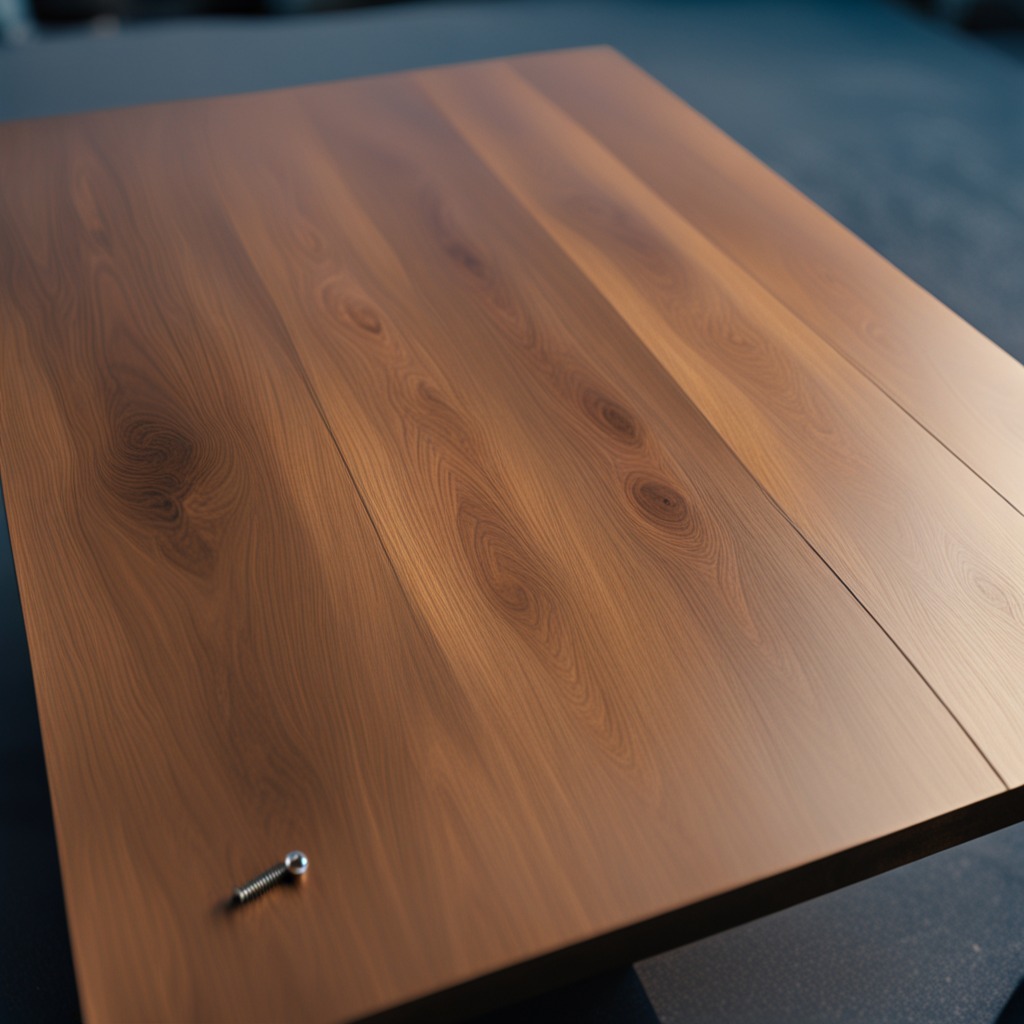
A metal screw is lying on a table with burn marks in a small garage at twilight.